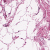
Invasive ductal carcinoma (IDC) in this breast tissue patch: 0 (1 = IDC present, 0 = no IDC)